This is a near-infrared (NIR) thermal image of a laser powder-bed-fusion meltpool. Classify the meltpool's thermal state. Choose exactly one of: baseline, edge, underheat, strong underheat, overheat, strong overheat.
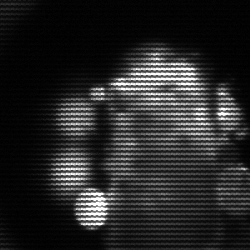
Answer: strong underheat